Question: I am trying to setup an empty project by maven for using WELD CDI and JSF. Every thing was OK until I have a strange error message from eclipse when I am trying to clean and rebuild:

I have no idea which file it is trying to locate. is it web.xml or any other descriptor file?
any body knows how I can fix this problem?
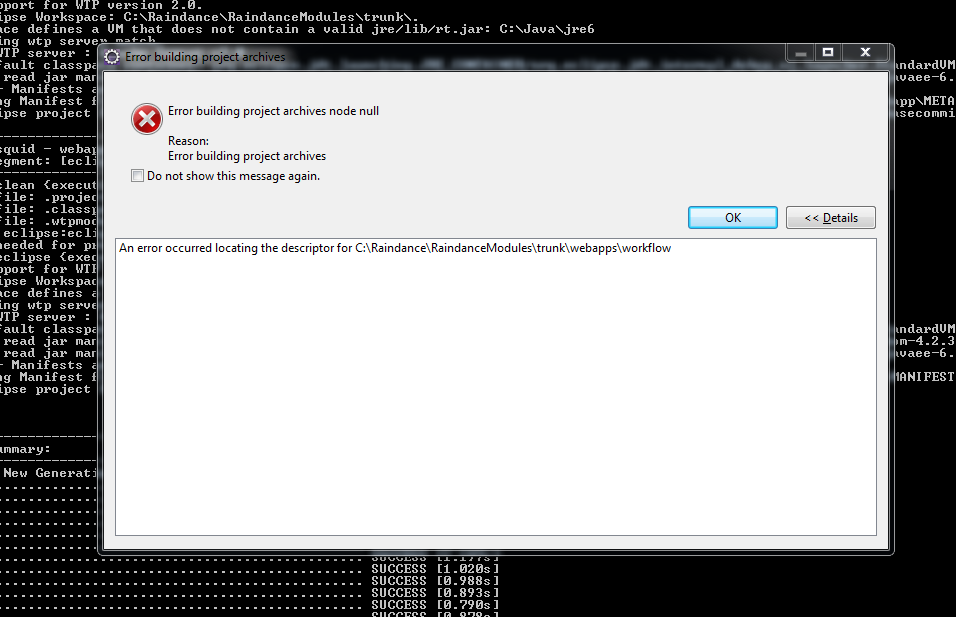
Answer: The source of the problem was jboss tools plugin, I don't know why.
My problem is solved by removing Jboss tools plugin from my eclipse Juno.